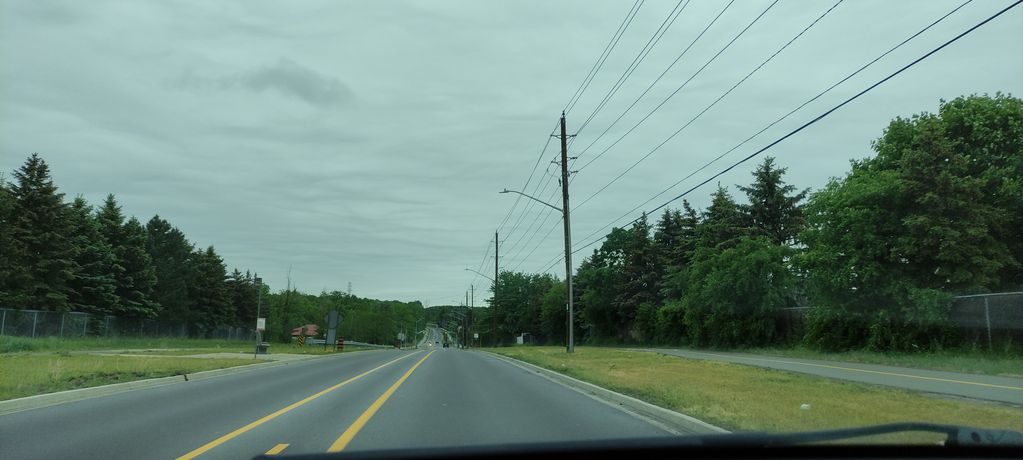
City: kitchener-waterloo